Question: I'm writing a playing-cards application, and I need to do the semi-circle (arc, half-round) layout. Search results gave me nothing. It needs to look something like this. but to allow more cards:

Help would be appreciated!)
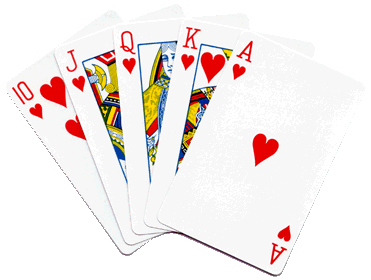
Answer: I've created a project, so anyone who'll need it feel free to use - <URL>
Example - <URL>